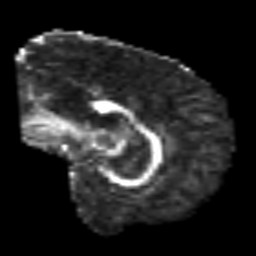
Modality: FA
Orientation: sagittal
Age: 54
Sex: male
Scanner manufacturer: siemens
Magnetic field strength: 3 T
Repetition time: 6.1 s
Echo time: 0.101 s